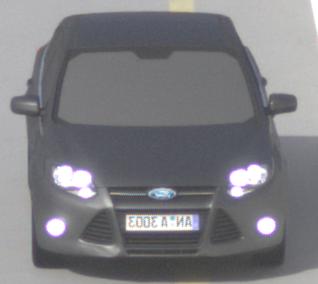
Make: Ford
Model: Focus 1.6 Ti-VCT
Detailed model: Focus (III)
Model produced from: 2011/09
Model produced until: 2014/09
Doors: 5
Color: gray
Road condition: dry road
Daytime: morning or afternoon
Contrast: high contrast